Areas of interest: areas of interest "Scenic Spot"
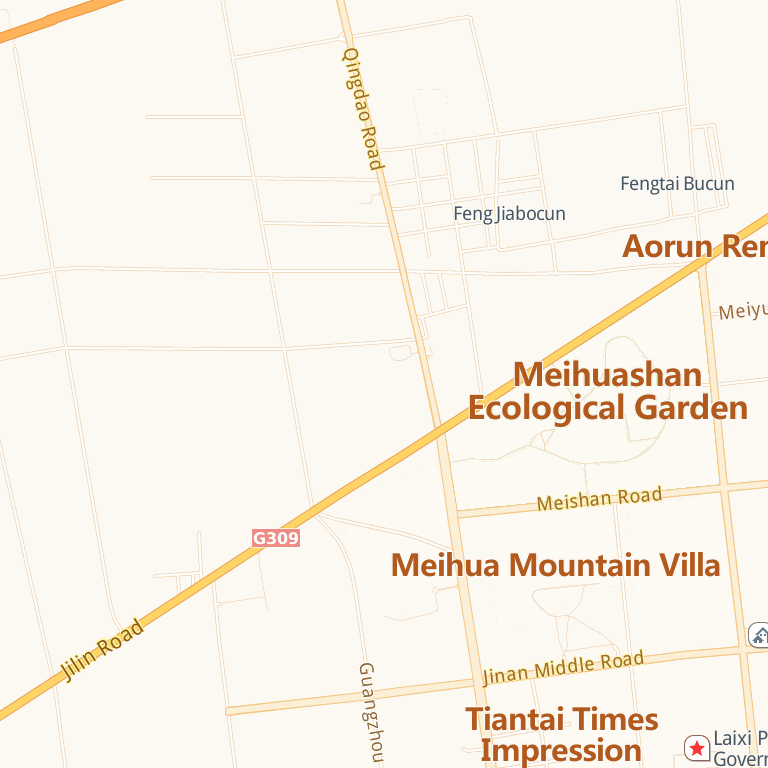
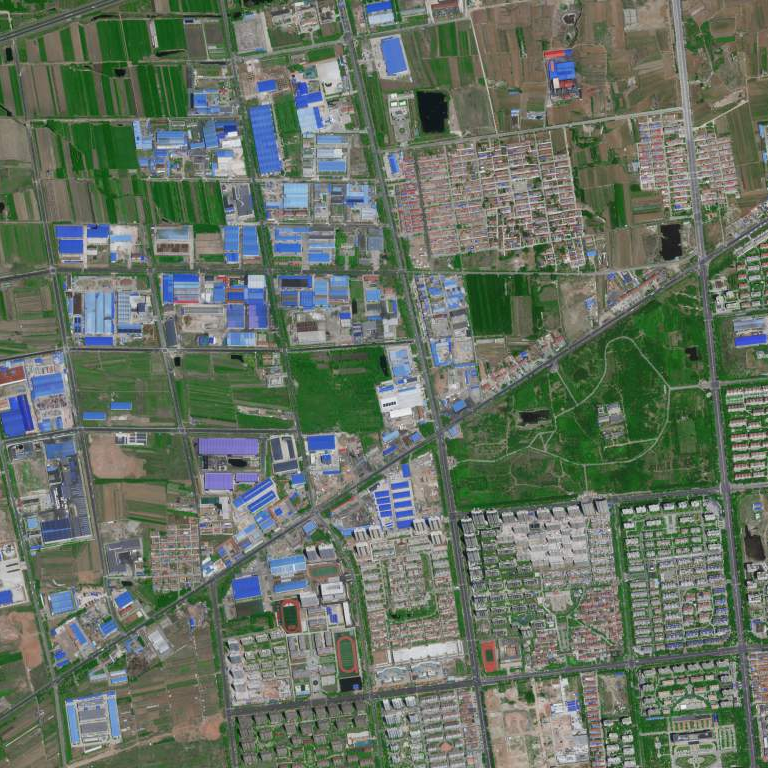